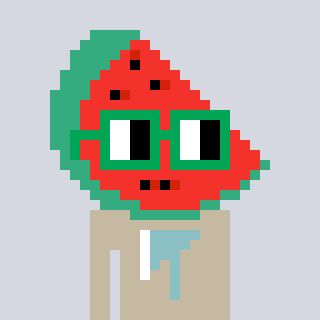
a pixel art character with square green glasses, a watermelon-shaped head and a bege-colored body on a cool background